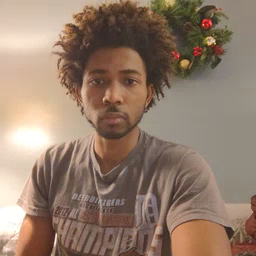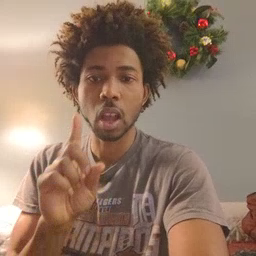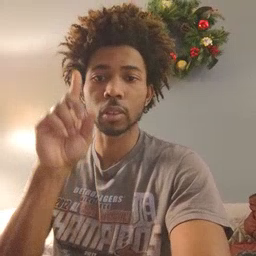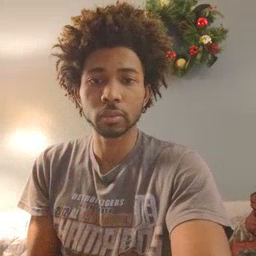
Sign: up